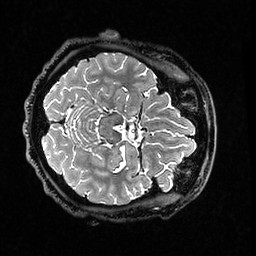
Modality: T2w
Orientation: axial
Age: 54
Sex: female
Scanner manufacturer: ge
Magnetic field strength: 3 T
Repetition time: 3.202 s
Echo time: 0.0665 s